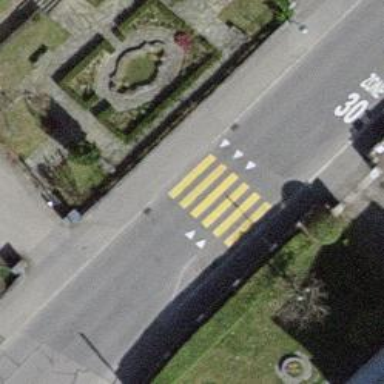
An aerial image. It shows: Asphalt footway with marked zebra crossing.